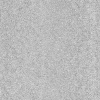
Atmospheric dust classification: dusty